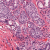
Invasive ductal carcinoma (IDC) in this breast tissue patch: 0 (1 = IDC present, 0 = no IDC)